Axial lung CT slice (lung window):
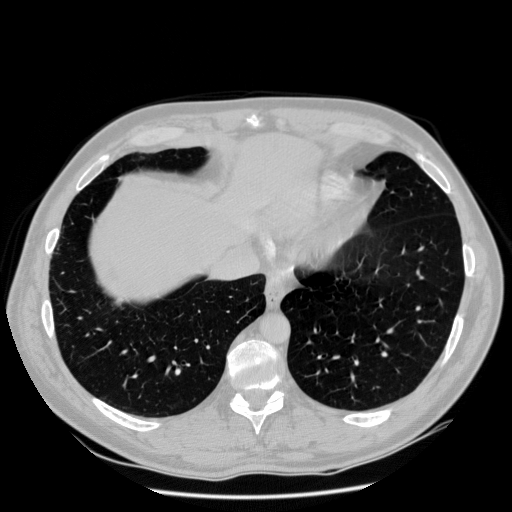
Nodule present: no